Aerial crown-view tile of a tropical tree (Barro Colorado Island, Panama), acquired 20241216:
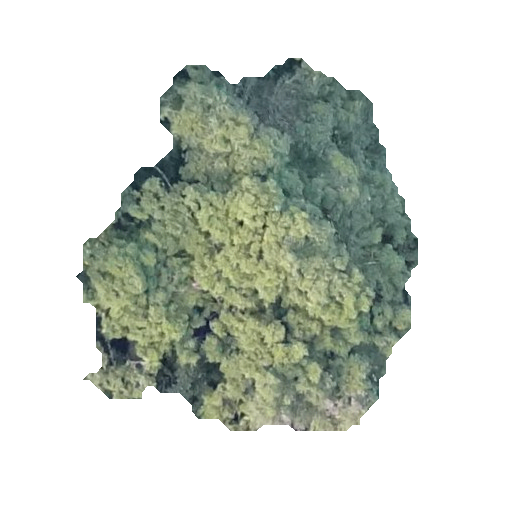
Species: Brosimum alicastrum
GBIF accepted scientific name: Brosimum alicastrum
Crown area: 134.28 m²